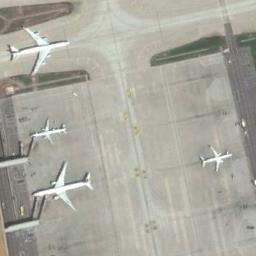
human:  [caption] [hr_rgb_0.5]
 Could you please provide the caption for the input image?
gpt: Three different kinds of planes parked on the airport and a plane parked on the open area .